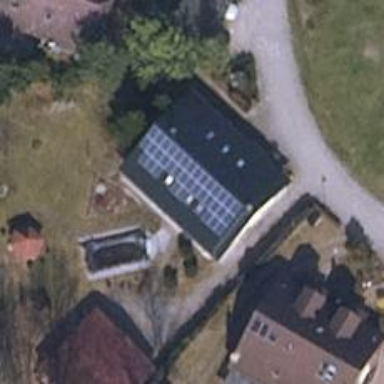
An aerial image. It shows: Small solar photovoltaic panel generator is producing electricity.